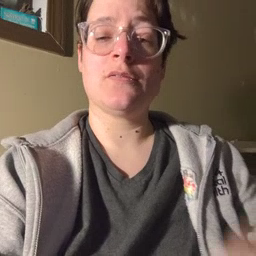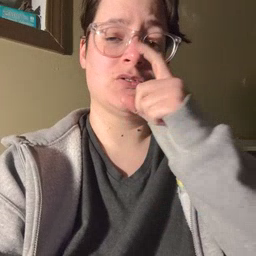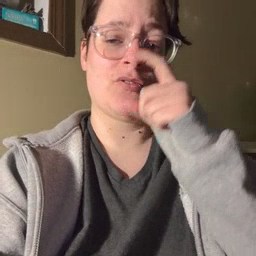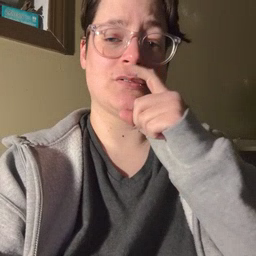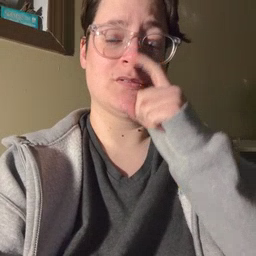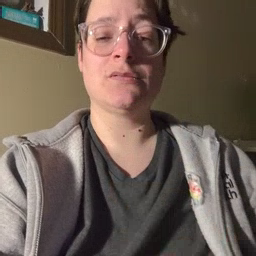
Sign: doll